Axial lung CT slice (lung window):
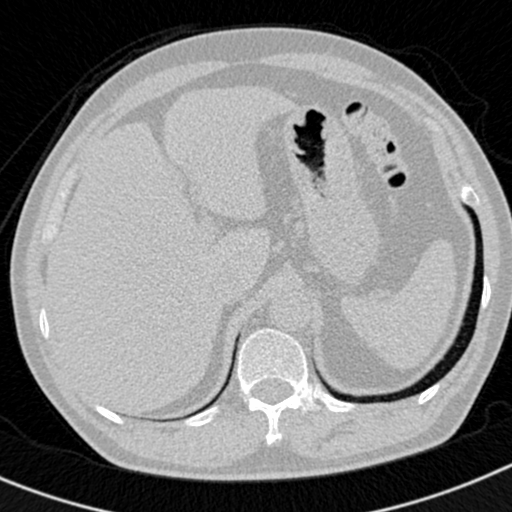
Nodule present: no